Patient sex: M
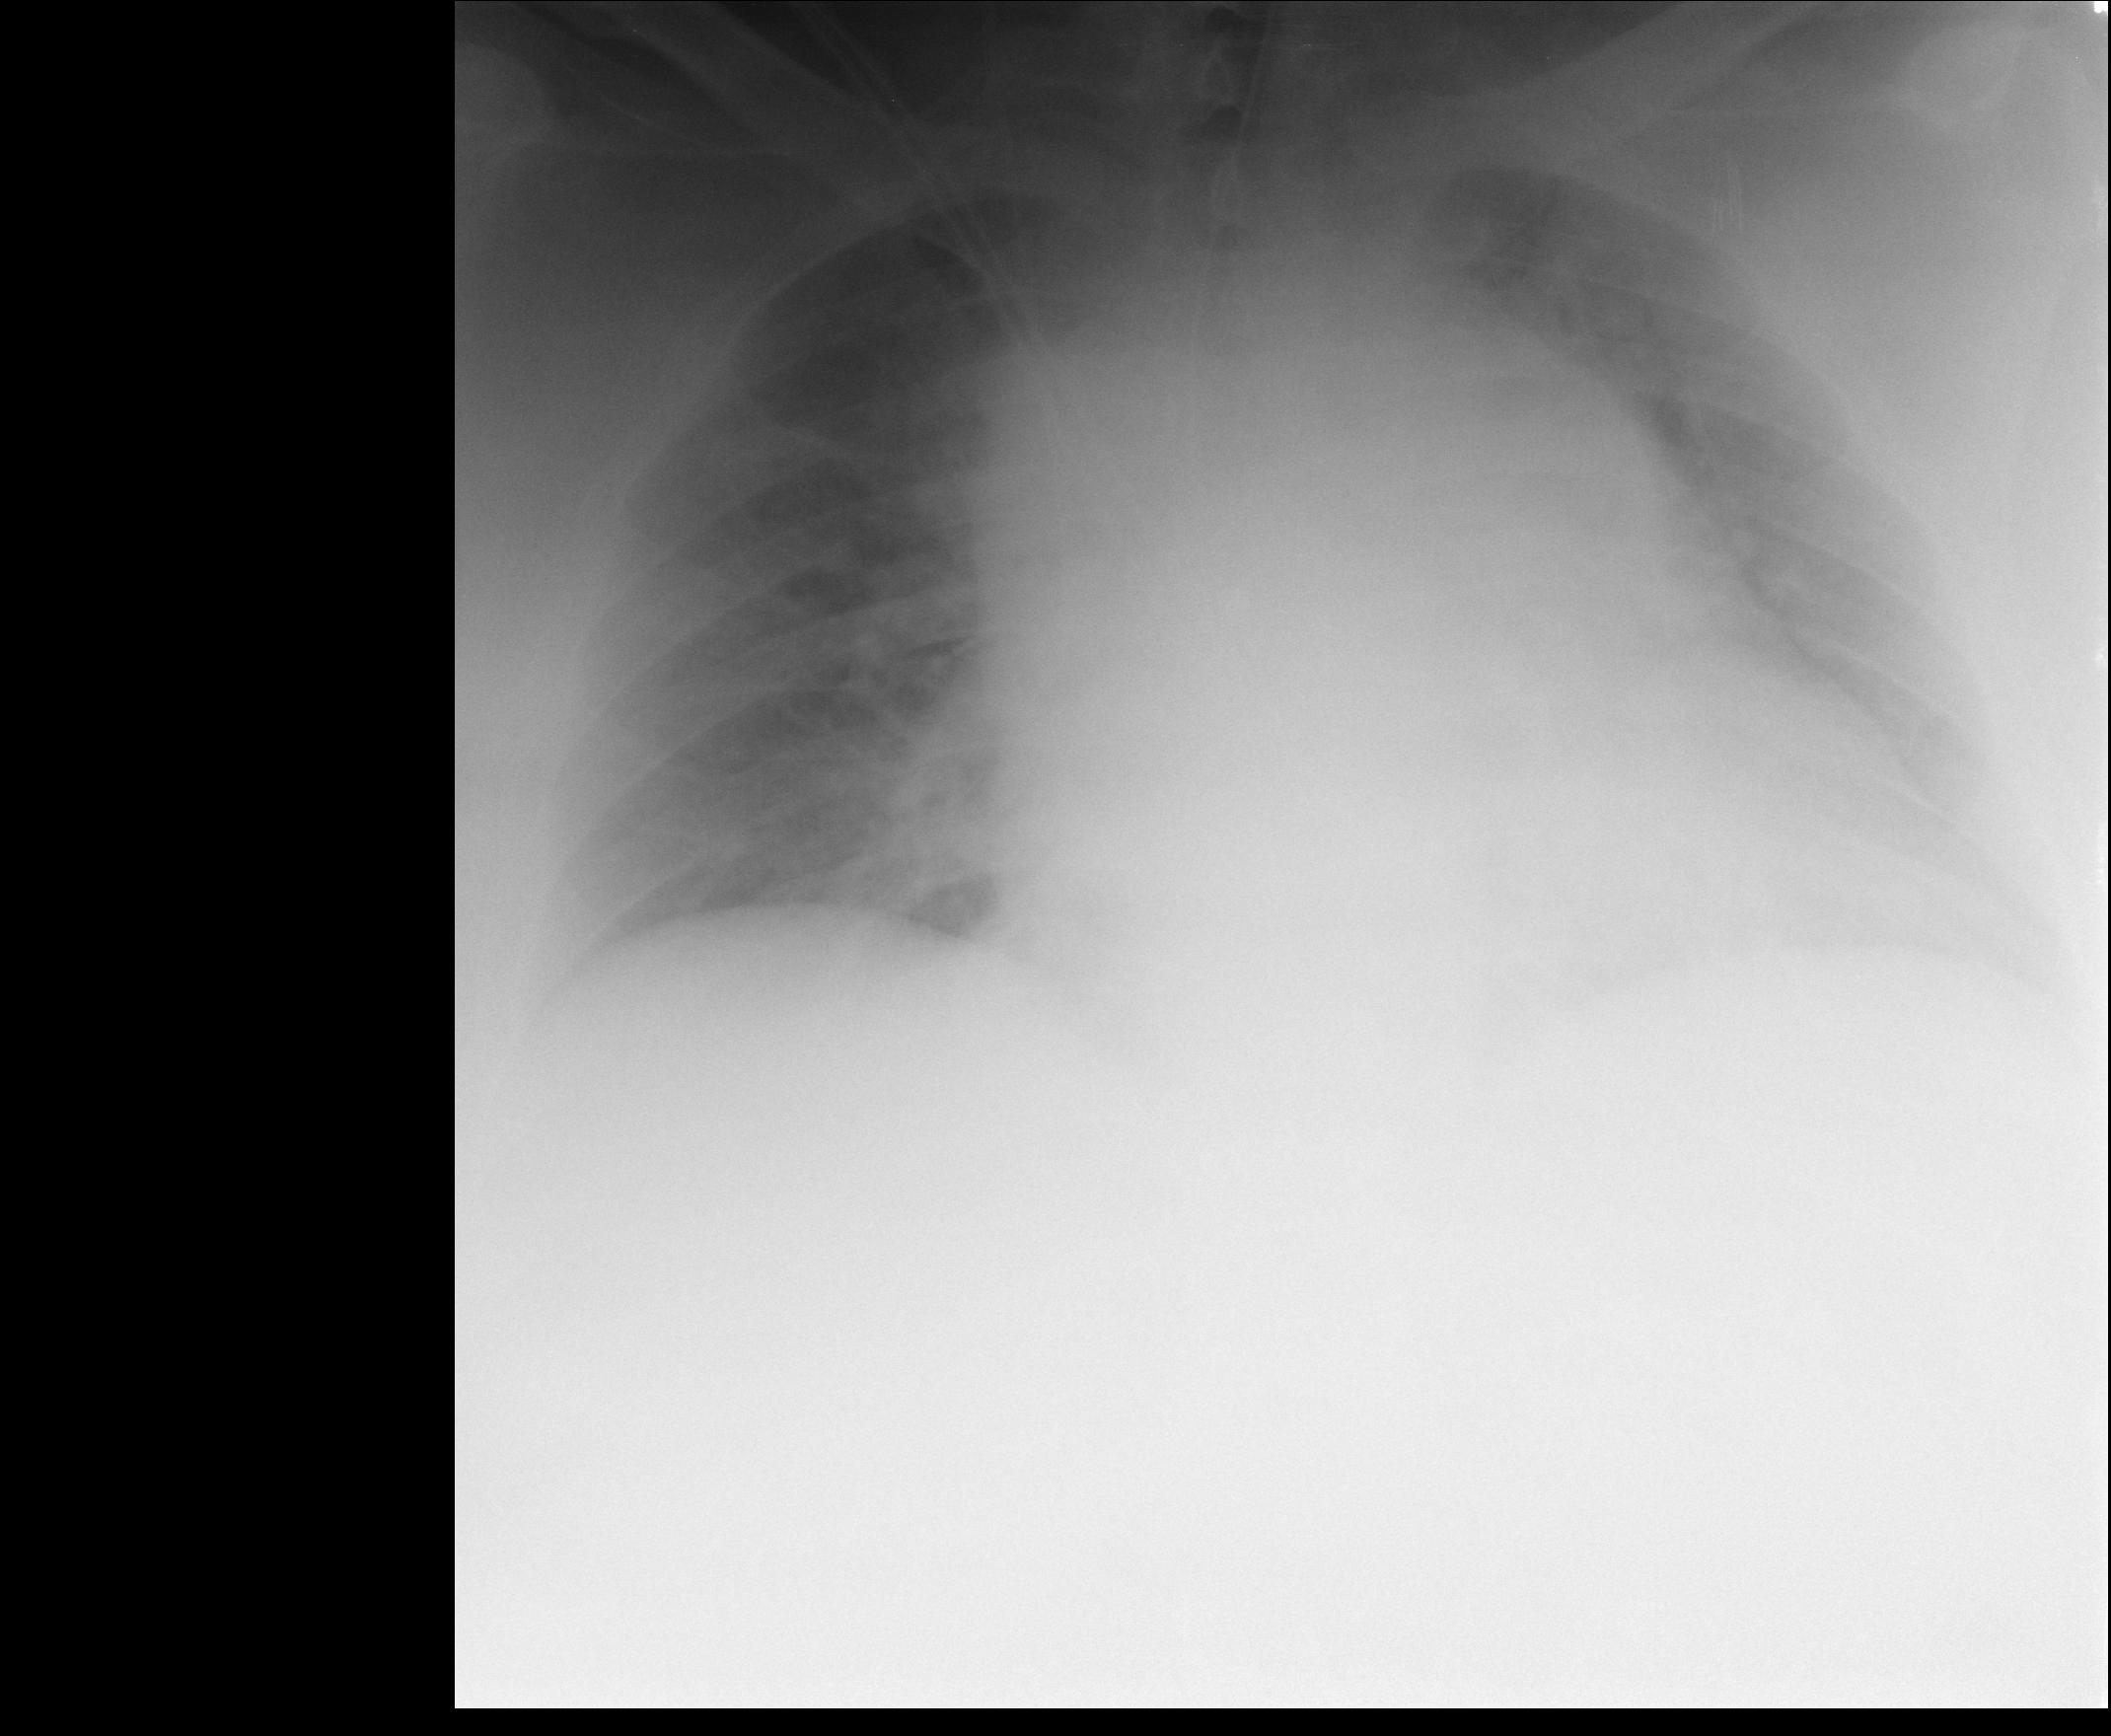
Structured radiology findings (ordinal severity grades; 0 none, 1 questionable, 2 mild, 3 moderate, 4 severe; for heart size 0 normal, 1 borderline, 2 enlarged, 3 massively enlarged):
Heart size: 2
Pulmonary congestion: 2
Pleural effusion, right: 0
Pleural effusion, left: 0
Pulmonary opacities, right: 0
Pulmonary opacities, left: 0
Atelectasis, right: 0
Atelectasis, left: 0